Question: How would I go about finding the display size and position of the stage or navigator area in Adobe Flex mobile? I would like to be able to make something the exact width and height (without using 100% w&h). And position the top at the top of the stage. I'm sure this description isn't the easiest to understand, so hopefully this image will help:

'''
protected function init(event:FlexEvent):void
{
if (NativeMaps.isSupported){
NativeMaps.service.addEventListener(Event.ACTIVATE, mapReady2);
//NativeMaps.service.addEventListener(NativeMapEvent.MAP_CREATED, mapReady);
try{
NativeMaps.service.mapOptions.compassEnabled=true;
NativeMaps.service.mapOptions.zoomControlsEnabled = true;
NativeMaps.service.mapOptions.zoomGesturesEnabled = true;
NativeMaps.service.mapOptions.rotateGesturesEnabled = true;
NativeMaps.service.mapOptions.myLocationButtonEnabled = true;
}catch(e:Error){
}
var tla:ViewNavigatorApplication=FlexGlobals.topLevelApplication as ViewNavigatorApplication;
var width:Number = tla.width;
var height:Number = tla.height-tla.actionBar.height;
var x:Number = 0;
var y:Number = tla.actionBar.height;
NativeMaps.service.createMap(width,height,x,y);
}
}
'''
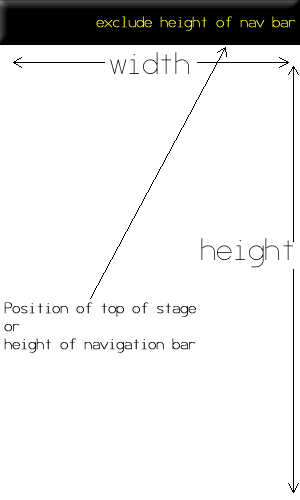
Answer: I think this is what you need:
'''
var tla :ViewNavigatorApplication = FlexGlobals.topLevelApplication as ViewNavigatorApplication;
var width :Number = tla.width;
var height :Number = tla.height=tla.actionBar.height;
var x :Number = 0;
var y :Number = tla.actionBar.height;
'''
Then size your component using the width and height and position it using the x and y values. I wrote this in the browser, so expect typos in code. There may be some padding issues that make the sizes / positioning slightly off but you'll have to try it and see what you get.